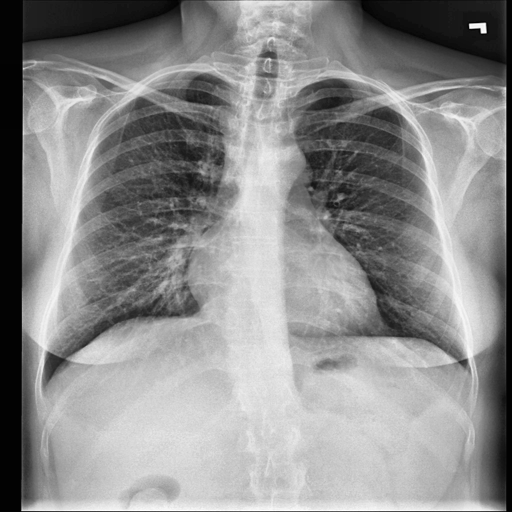
Finding: NORMAL